【题型】证明题　【知识点】解析几何　【难度】medium
已知抛物线 $\Gamma: y^2 = 2x$，点 $A$ 在 $\Gamma$ 上，点 $P(t,0)$，其中 $t > 0$。

(1) 若 $t = 2$，求 $|AP|$ 的最小值；

(2) 点 $Q$ 是点 $P$ 关于 $y$ 轴的对称点，经过点 $P$ 的直线 $l$ 与 $\Gamma$ 交于两点 $B, C$；

(i) 若 $A$ 是 $B, Q$ 中点，证明：$AC \perp PQ$；

(ii) 若直线 $AQ$ 与 $\Gamma$ 相切且 $|AB| = |AC|$，直线 $AQ$ 与 $l$ 交于点 $D$，求 $D$ 纵坐标的取值范围。
【解答】
【解】（1）当 $t = 2$ 时，$P(2,0)$，设 $A\left(\dfrac{a^2}{2},a\right)$，

所以 $|AP| = \sqrt{\left(\dfrac{a^2}{2} - 2\right)^2 + a^2} = \sqrt{\dfrac{a^4}{4} - a^2 + 4} = \sqrt{\dfrac{1}{4}(a^2 - 2)^2 + 3} \ge \sqrt{3}$，

当 $a^2 = 2$，等号成立，即 $A(1,\pm\sqrt{2})$，所以 $|AP|$ 最小值为 $\sqrt{3}$；

（2）（i）设直线 $l$：$x = my + t$，$A\left(\dfrac{a^2}{2},a\right)$，$B(x_1,y_1)$，$C(x_2,y_2)$，

不妨设 $a > 0$，因为 $A$ 是 $B,Q$ 中点，所以 $B\left(2a^2,2a\right)$，得 $Q(-a^2,0)$，即 $t = a^2$，

由 $\begin{cases} y^2 = 2x \\ x = my + t \end{cases} \Rightarrow y^2 - 2my - 2t = 0$，所以 $y_1y_2 = -2t = -2a^2$，即 $y_2 = -a$，

所以 $C\left(\dfrac{a^2}{2},-a\right)$，由 $\overrightarrow{AC} = (0,-2a), \overrightarrow{PQ} = (-2a^2,0)$，所以 $\overrightarrow{AC} \cdot \overrightarrow{PQ} = 0$，即 $AC \perp PQ$；

（ii）由（i）有 $y_1 + y_2 = 2m$，所以 $x_1 + x_2 = 2(y_1 + y_2) + 2t = 2m^2 + 2t$，

设 $B,C$ 的中点为 $M$，所以 $M\left(m^2 + t,m\right)$，由 $y^2 = 2x$ 有 $y = \sqrt{2x}$，所以 $y' = \dfrac{1}{\sqrt{2x}}$，即 $y'|_{x = \frac{a^2}{2}} = \dfrac{1}{a}$，

所以 $y - a = \dfrac{1}{a}\left(x - \dfrac{a^2}{2}\right)$，即 $\Gamma$ 在点 $A$ 处的切线为 $ay = x + \dfrac{a^2}{2}$，

由 $Q(-t,0)$ 在切线上，所以 $t = \dfrac{a^2}{2}$，

又因为 $AM \perp BC$，所以 $k_{AM} \cdot k_{BC} = -1$，即 $a = m^3 + m$，

由
\[
\begin{cases}
x = my + t \\
ay = x + \dfrac{a^2}{2} \\
t = \dfrac{a^2}{2}
\end{cases}
\]
解得：$y_D = m^3 + 2m + \dfrac{1}{m}$，

记为 $f(m) = m^3 + 2m + \dfrac{1}{m}$，由对称性不妨设 $m > 0$，

所以 $f'(m) = 3m^2 + 2 - \dfrac{1}{m^2} = \dfrac{(3m^2 - 1)(m^2 + 1)}{m^2}$，令 $f'(m) = 0$，得 $m^2 = \dfrac{1}{3}$，即 $m = \dfrac{1}{\sqrt{3}} = \dfrac{\sqrt{3}}{3}$，

$0 < m < \dfrac{\sqrt{3}}{3}$ 时，$f'(m) < 0$，$f(m)$ 单调递减；$m > \dfrac{\sqrt{3}}{3}$ 时，$f'(m) > 0$，$f(m)$ 单调递增，

所以 $f(m) \ge f\left(\dfrac{1}{\sqrt{3}}\right) = \dfrac{16\sqrt{3}}{9}$，所以 $y_D \ge \dfrac{16\sqrt{3}}{9}$，由对称性有 $y_D \in \left(-\infty,-\dfrac{16\sqrt{3}}{9}\right] \cup \left[\dfrac{16\sqrt{3}}{9},+\infty\right)$。

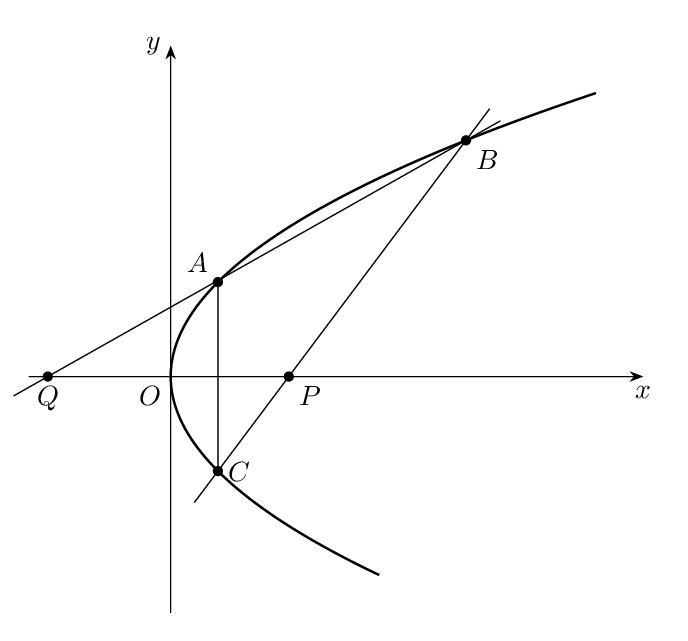
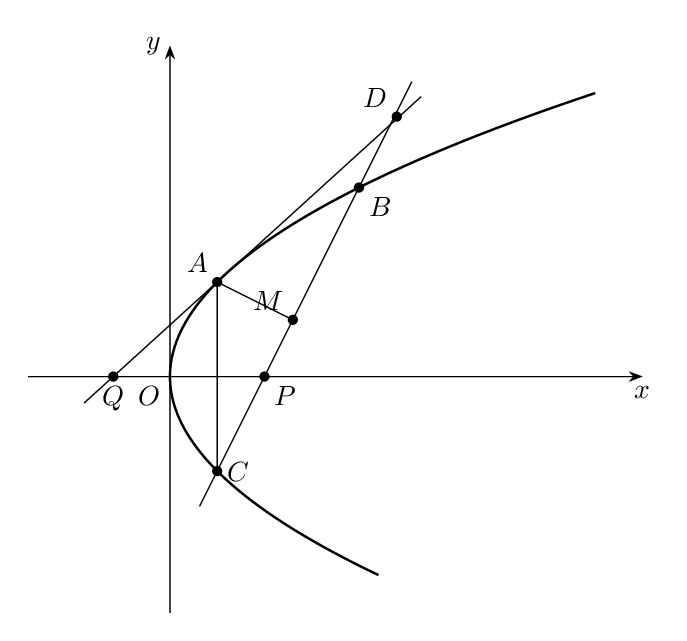